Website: walmart
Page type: customer-info-address
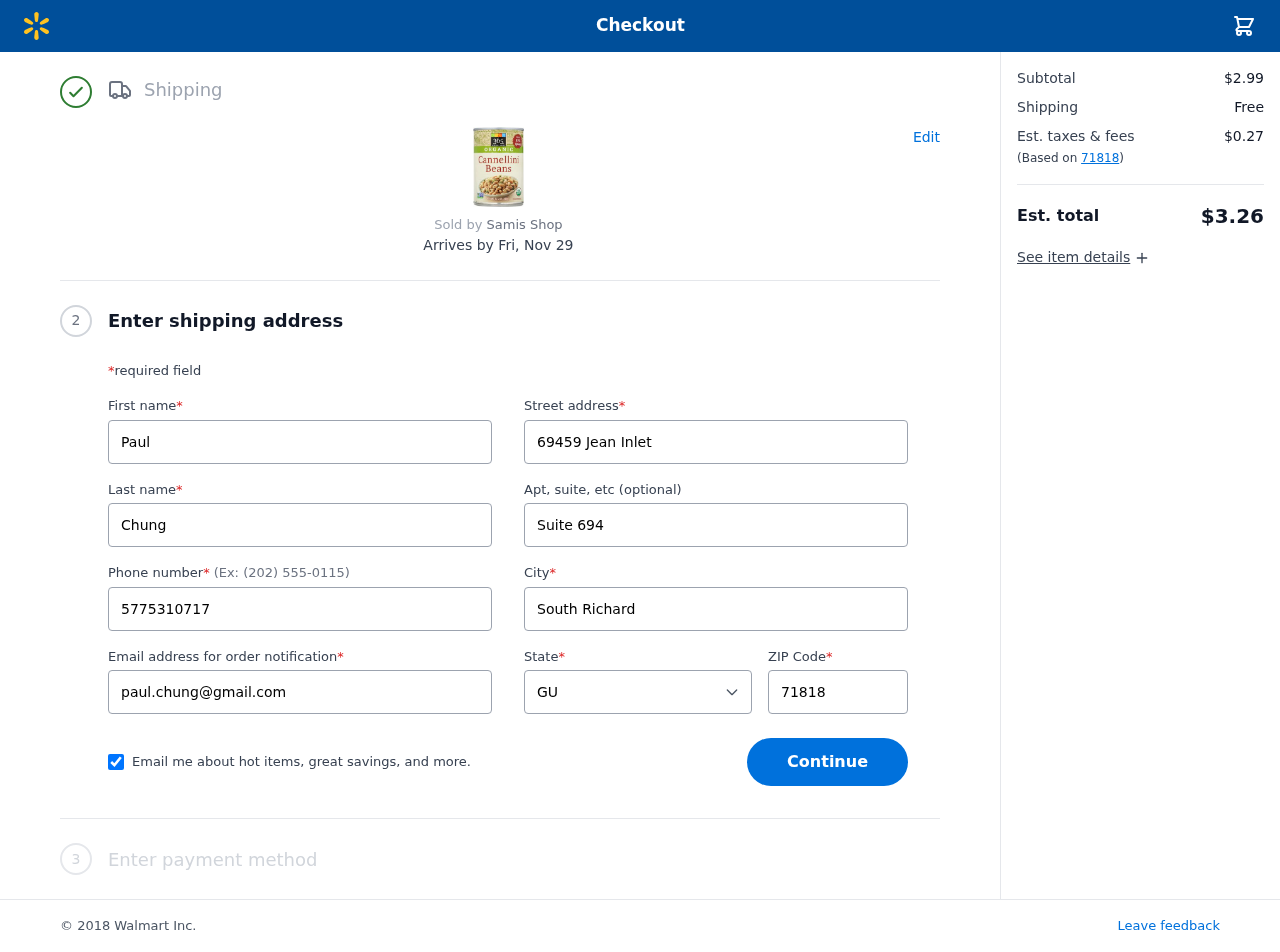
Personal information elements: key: PII_CITY
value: South Richard
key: PII_EMAIL
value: paul.chung@gmail.com
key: PII_FIRSTNAME
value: Paul
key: PII_LASTNAME
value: Chung
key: PII_PHONE
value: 5775310717
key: PII_POSTCODE
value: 71818
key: PII_STATE
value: GU
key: PII_STREET
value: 69459 Jean Inlet
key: PII_STREET2
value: Suite 694
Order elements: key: ORDER_DELIVERY_DATE
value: Fri, Nov 29
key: ORDER_SUBTOTAL
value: $2.99
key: ORDER_SHIPPING_COST
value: Free
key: ORDER_TAX
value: $0.27
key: ORDER_TOTAL
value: $3.26